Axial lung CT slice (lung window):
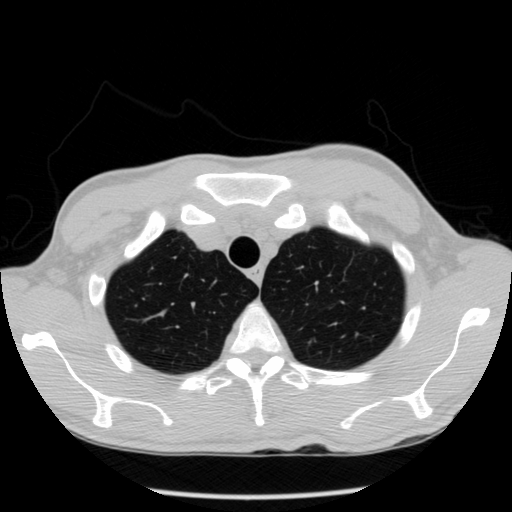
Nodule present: no